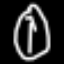
Label: clock